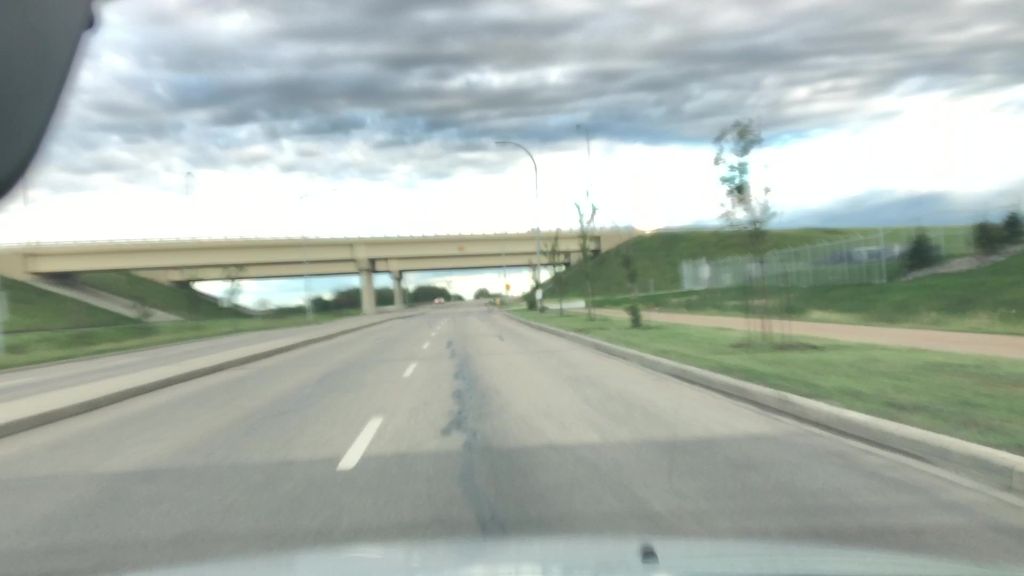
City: edmonton